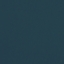
Land use / land cover class: SeaLake